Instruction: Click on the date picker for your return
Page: home
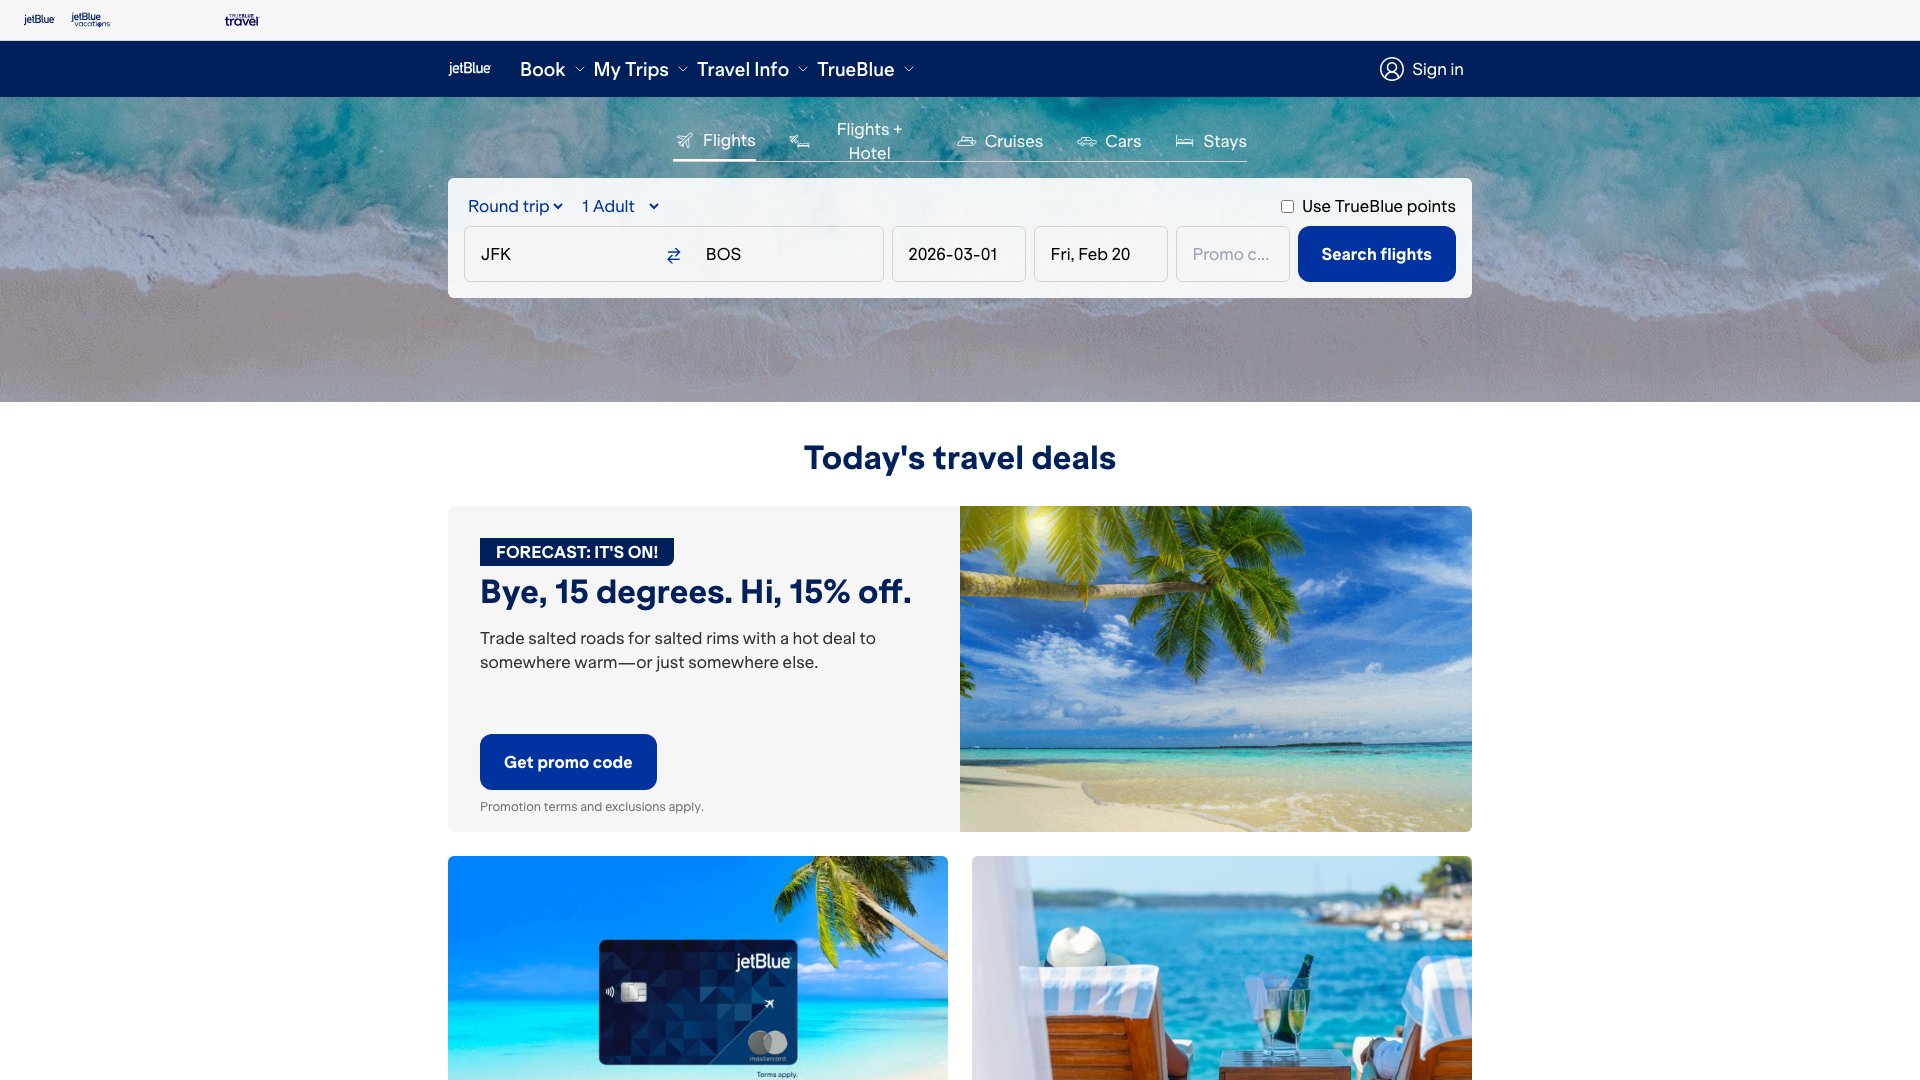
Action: click